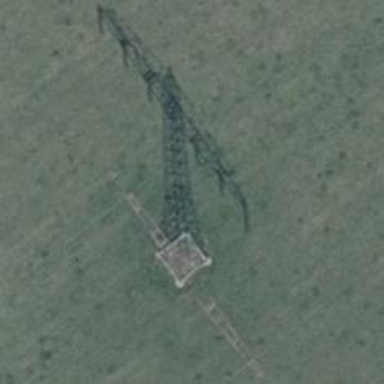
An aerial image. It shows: Power tower.